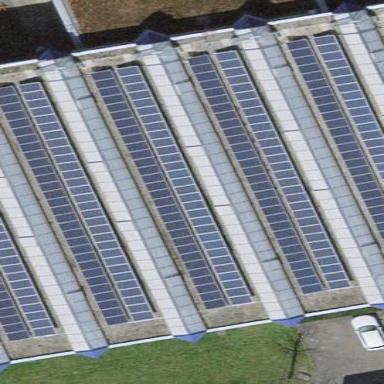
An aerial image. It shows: Solar power generator using photovoltaic method with solar photovoltaic panel types.